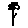
Label: flower